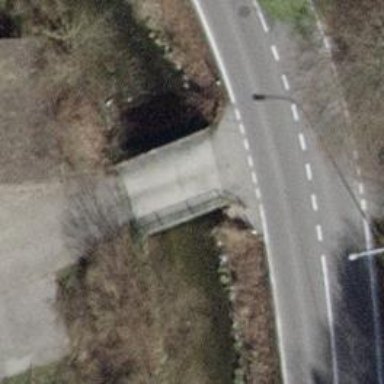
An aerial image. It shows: Track on concrete bridge with grade1 track type.